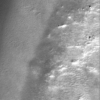
Label: not_dusty